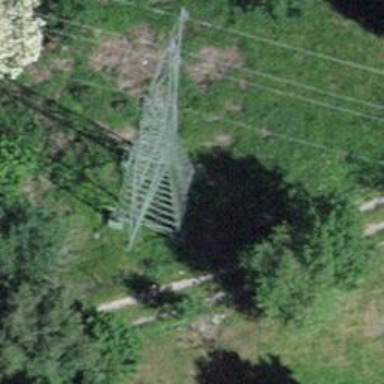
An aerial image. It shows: Power tower.